Field crop: maize
Growth stage: 1
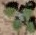
Species: chenopodium